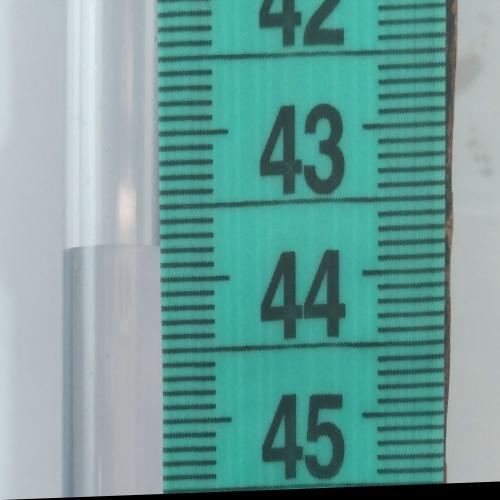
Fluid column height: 43.8 cm